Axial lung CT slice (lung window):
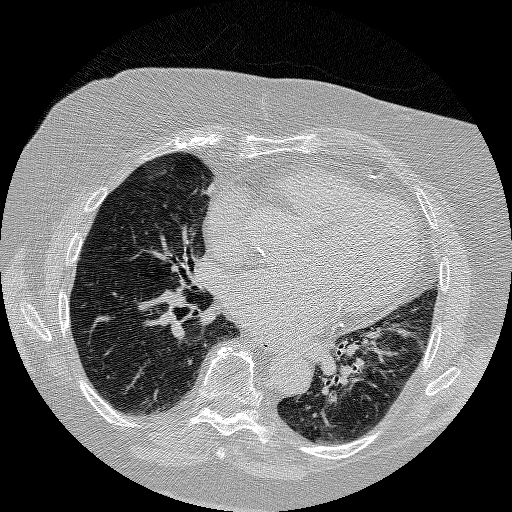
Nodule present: no